Question: I have a table for trips and a table for events. One trip can have many events.
When editing a trip i want to display a table showing the event name, start date end date.
I have been using pluck to get data: -
'''
<table class="table table-striped table-bordered table-hover">
<thead class="thead">
<tr class="warning">
<th> Trip ID </th>
<th> Event ID </th>
<th> Event Name </th>
<th> Start Date </th>
<th> End Date </th>
</tr>
</thead>
@foreach($trip->events as $trip->event)
<tr>
<td>{{ implode(',', $trip->events()->pluck('trip_id')->toArray()) }}</td>
<td>{{ implode(', ', $trip->events()->pluck('trip_id')->toArray()) }}</td>
<td>{{ implode(', ', $trip->events()->pluck('event_name')->toArray()) }}</td>
<td>{{ implode(', ', $trip->events()->pluck('start_date')->toArray()) }}</td>
<td>{{ implode(', ', $trip->events()->pluck('end_date')->toArray()) }}</td>
</tr>
@endforeach
</thead>
</table>
'''
However my table is displaying as three rows which is correct but each row contains all the data.
I want a new table row for each event created for the trip.

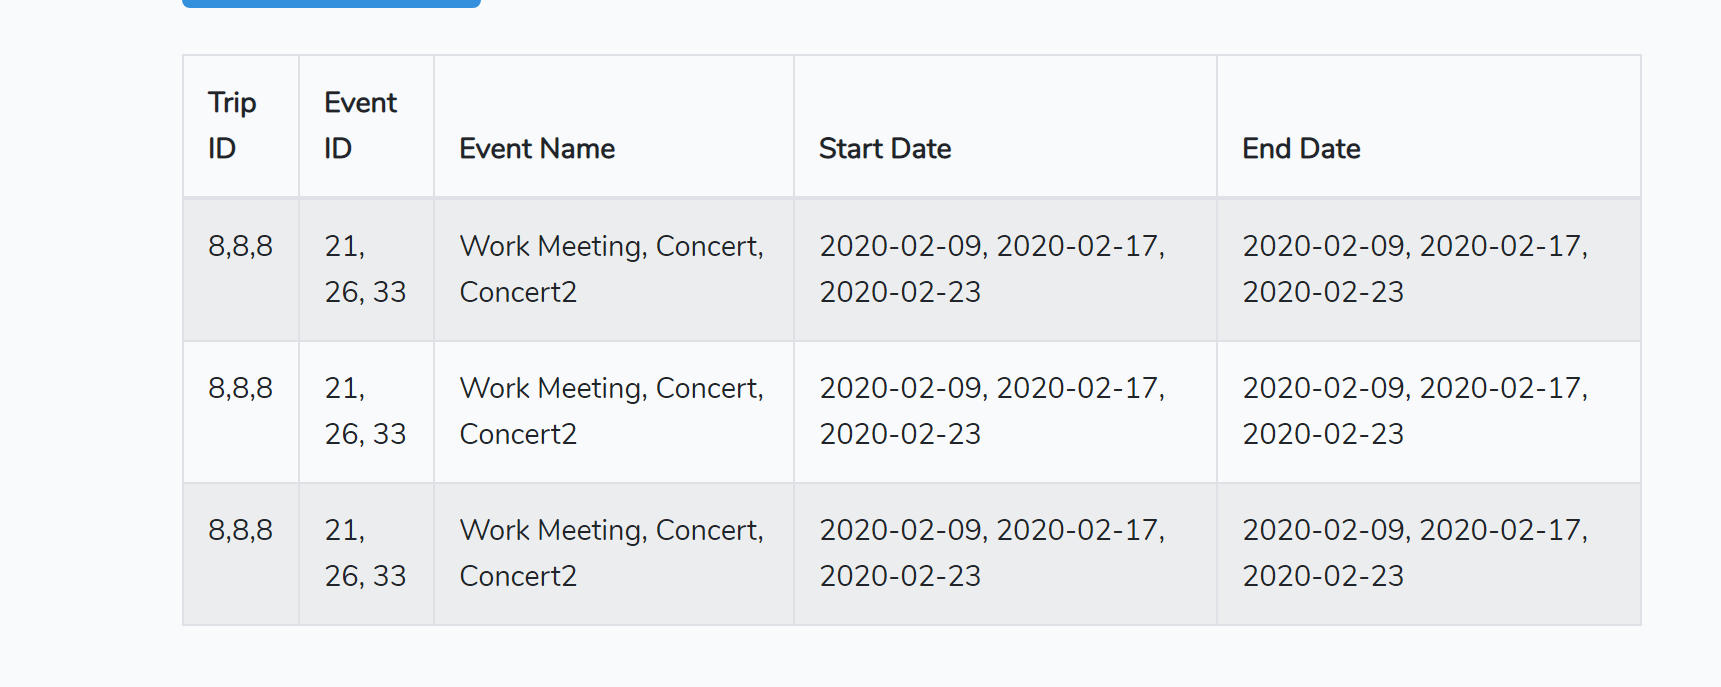
Answer: Is what you're after something like this perhaps?
'''
<table class="table table-striped table-bordered table-hover">
<thead class="thead">
<tr class="warning">
<th>Trip ID</th>
<th>Event ID</th>
<th>Event Name</th>
<th>Start Date</th>
<th>End Date</th>
</tr>
</thead>
<tbody>
@foreach($trip->events as $event)
<tr>
<td>{{ $event->trip->id }}</td>
<td>{{ $event->id }}</td>
<td>{{ $event->event_name }}</td>
<td>{{ $event->start_date }}</td>
<td>{{ $event->end_date }}</td>
</tr>
@endforeach
</tbody>
</table>
'''